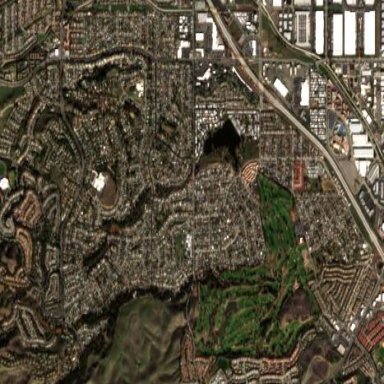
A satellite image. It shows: Leisure land featuring 18-hole golf course. The golf course is divided into North and South courses.